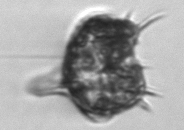
Label: Amylax